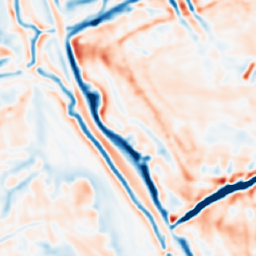
Category: multiscale
Decomposition family: dog_multiscale
Decomposition parameters: sigma_ratio: 1.4
n_scales: 3
base_sigma: 2
Upsampling method: nearest
Upsampling parameters: scale: 2
Upsampling scale: 2